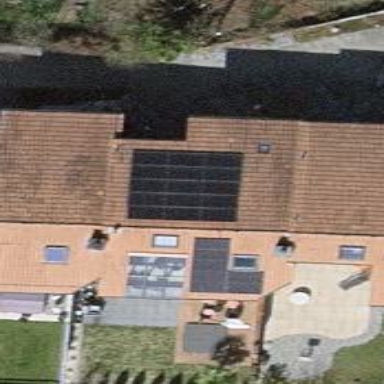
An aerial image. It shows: Solar power generator.